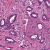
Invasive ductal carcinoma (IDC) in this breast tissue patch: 1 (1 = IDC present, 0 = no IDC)